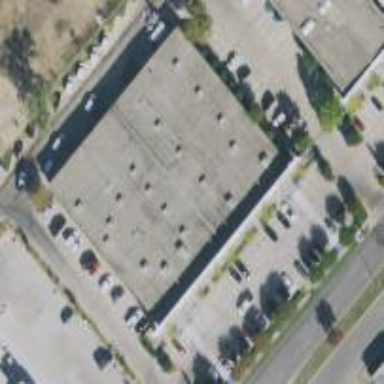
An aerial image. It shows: Office building.